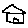
Label: house